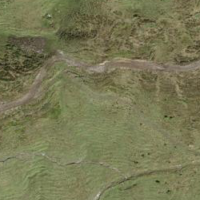
EUNIS habitat code: 26
Species observed at this site:
Selaginella selaginoides
Campanula barbata